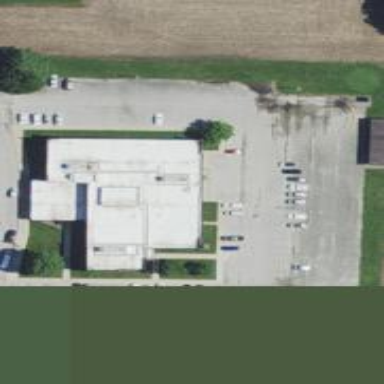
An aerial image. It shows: Clinic building.